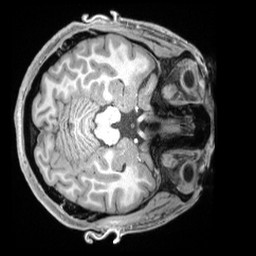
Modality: T1w
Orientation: axial
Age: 28
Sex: female
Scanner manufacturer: siemens
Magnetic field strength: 3 T
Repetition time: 2.4 s
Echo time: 0.00226 s